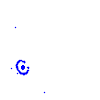
Particle: kaon